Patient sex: M
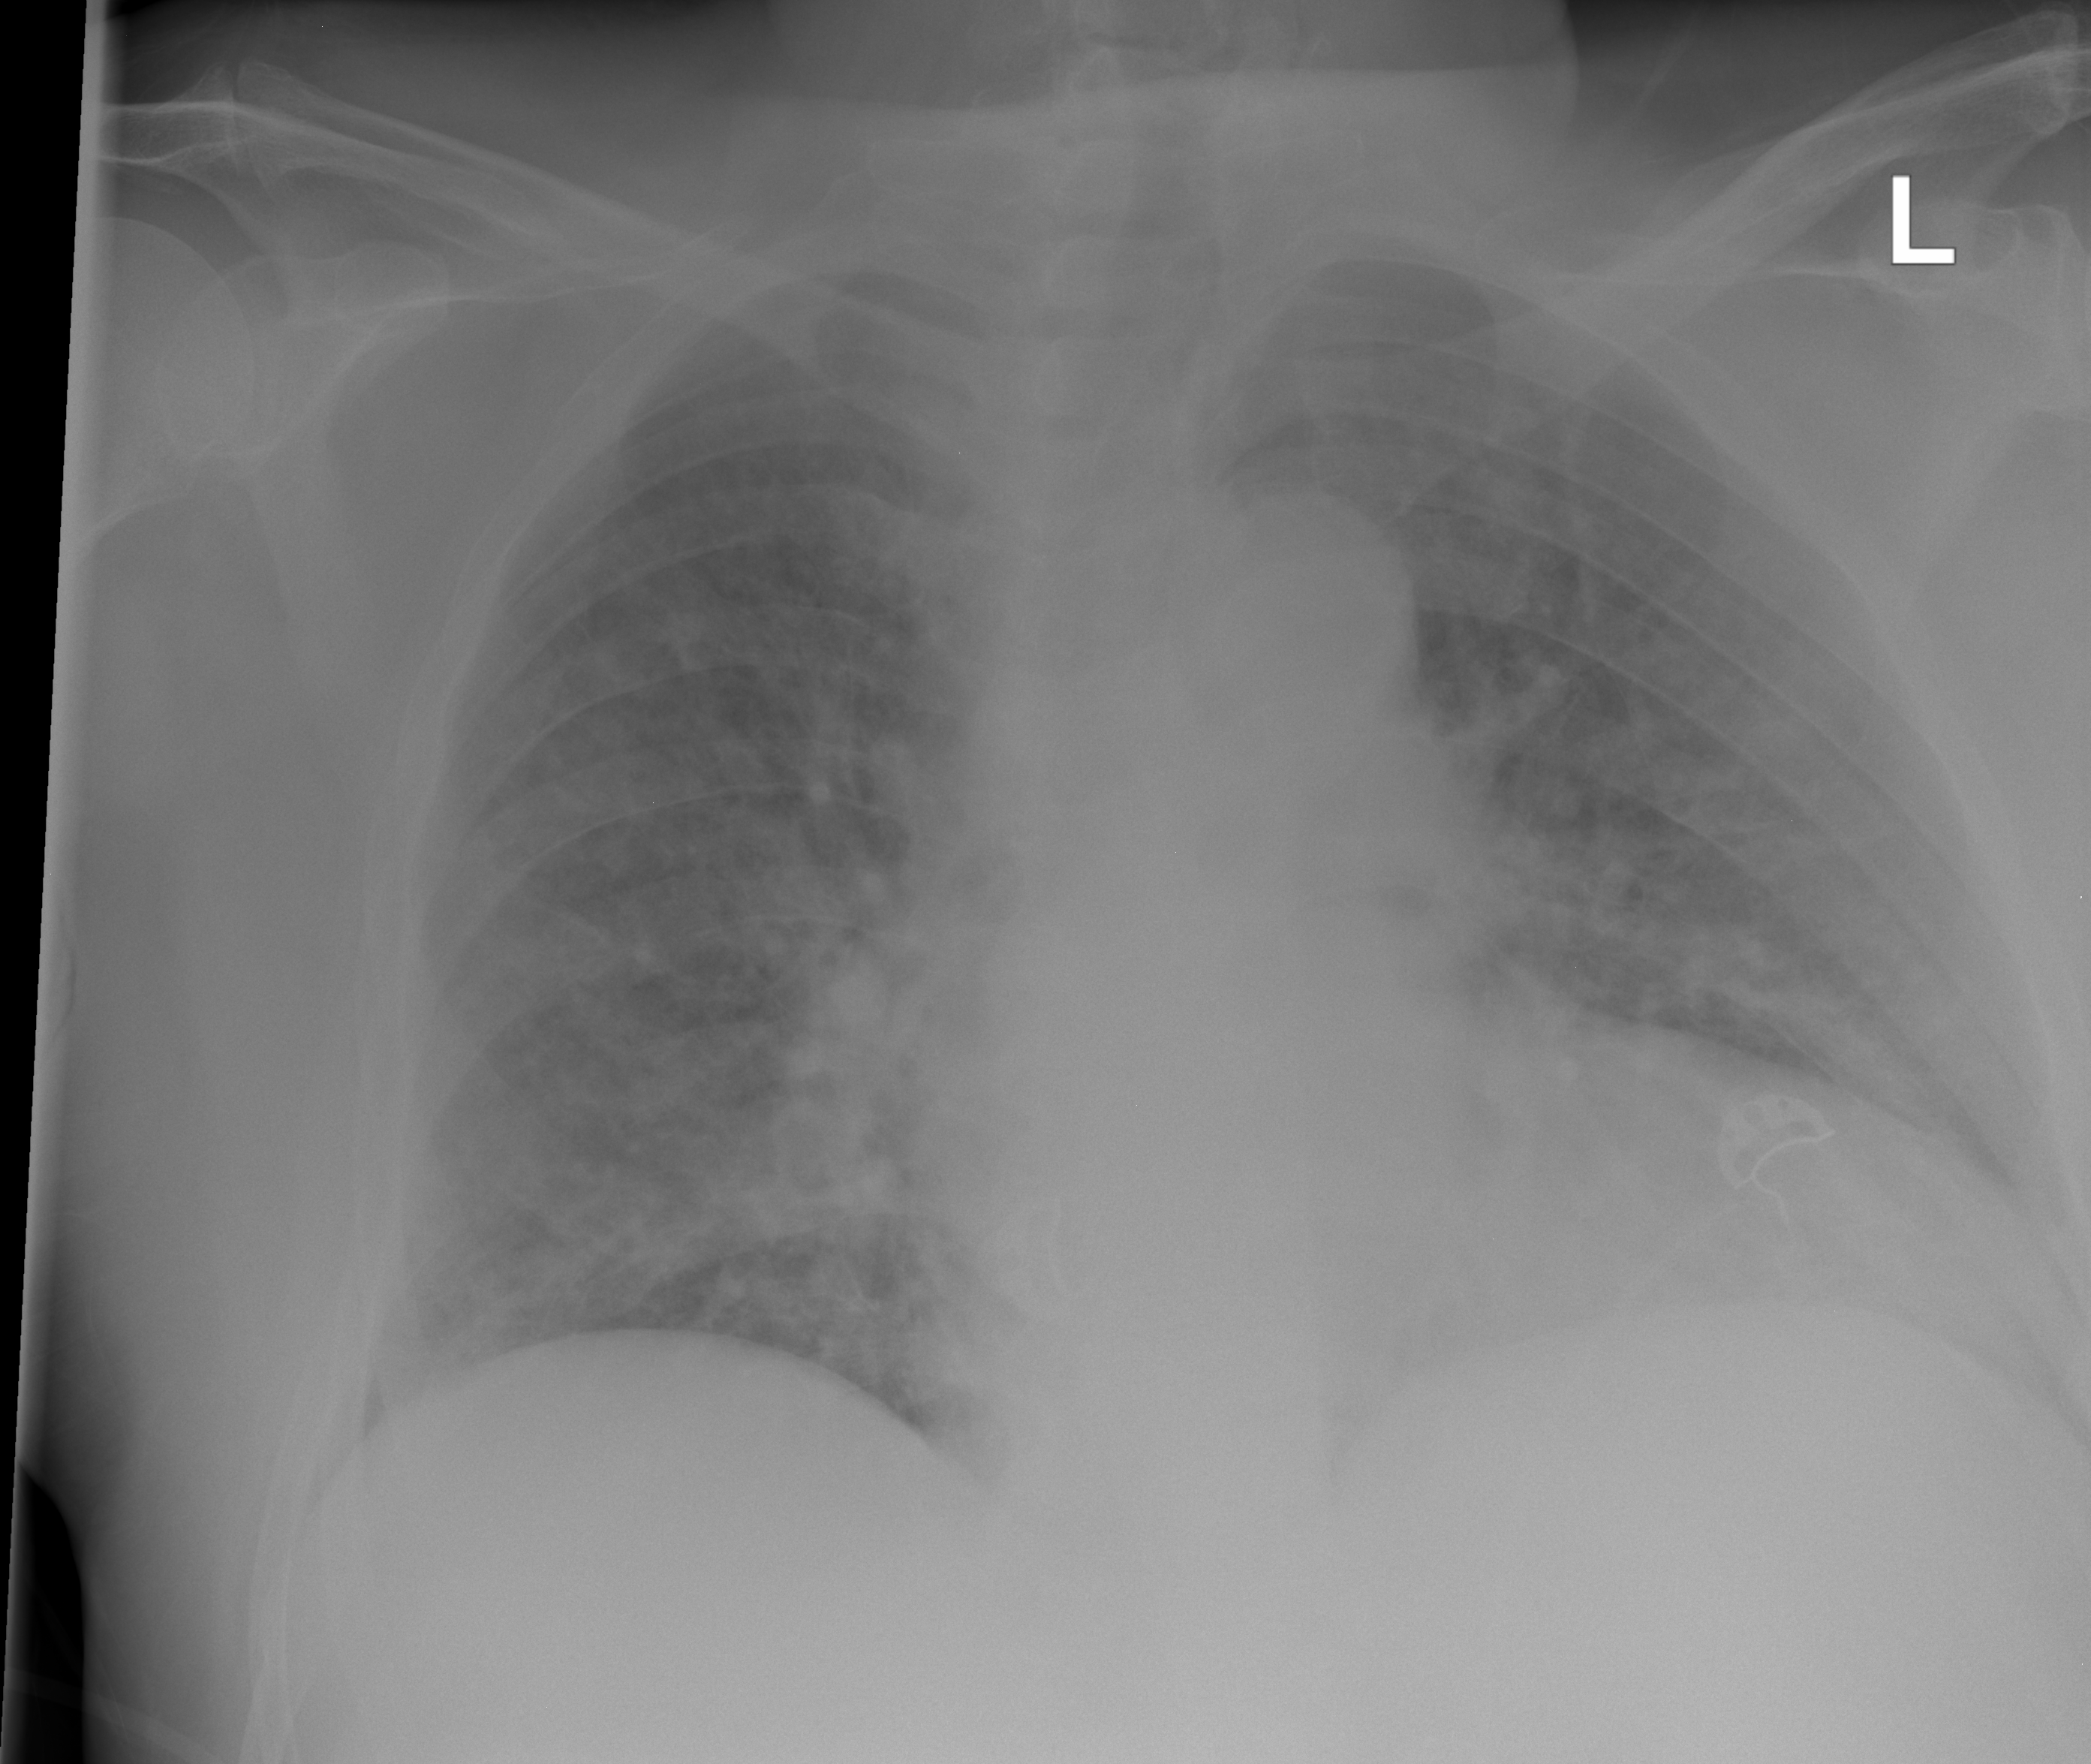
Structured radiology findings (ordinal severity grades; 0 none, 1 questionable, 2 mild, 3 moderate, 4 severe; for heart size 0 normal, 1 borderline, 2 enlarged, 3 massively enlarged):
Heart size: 2
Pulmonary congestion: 3
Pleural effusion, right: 0
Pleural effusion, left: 0
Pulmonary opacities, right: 2
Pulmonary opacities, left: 2
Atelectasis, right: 0
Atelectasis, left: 0